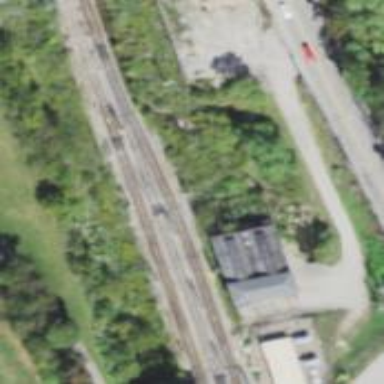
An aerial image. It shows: Light rail siding with electrified contact line.